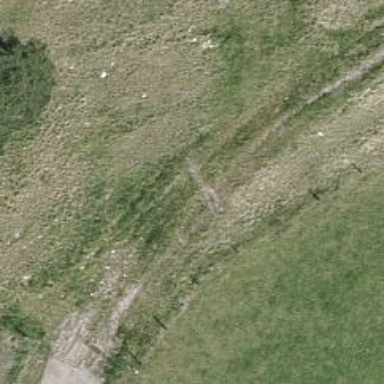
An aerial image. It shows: Path.